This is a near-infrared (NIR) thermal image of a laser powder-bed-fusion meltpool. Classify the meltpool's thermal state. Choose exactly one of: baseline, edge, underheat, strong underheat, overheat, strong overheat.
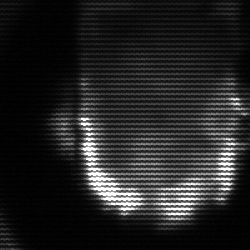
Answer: baseline